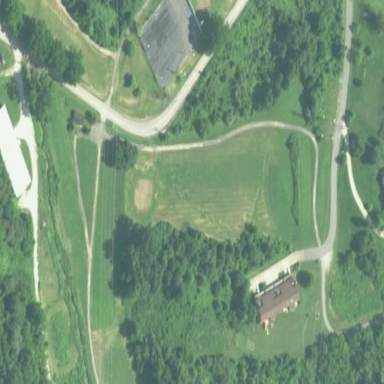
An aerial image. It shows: Grassy area designated as golf fairway.